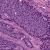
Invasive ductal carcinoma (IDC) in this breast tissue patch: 1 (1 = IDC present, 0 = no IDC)